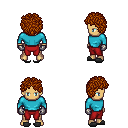
a pixel art fantasy rpg character, male body template, human, tanned skin, teal long-sleeve shirt, red pants, brunette curly afro hairstyle, metal gloves, gray slippers, four views (front, back, left, right), 2x2 character sprite sheet, small pixel art, hard edges, no anti-aliasing